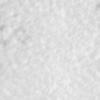
Label: no_change